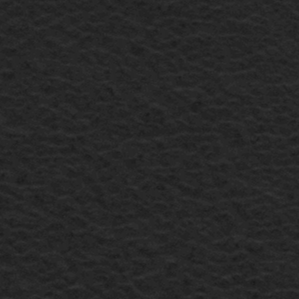
Label: frost